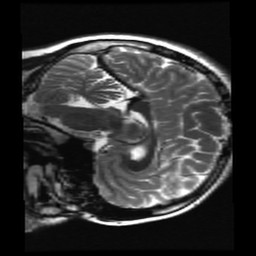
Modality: T2w
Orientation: sagittal
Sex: female
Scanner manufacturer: ge
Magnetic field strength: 3 T
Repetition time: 5 s
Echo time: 0.1005 s